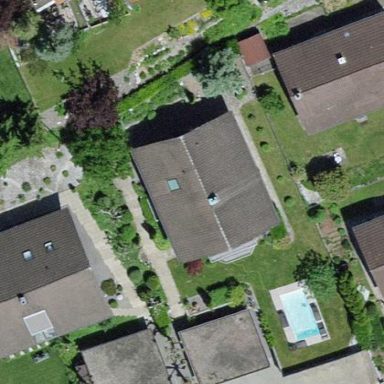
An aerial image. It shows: Detached building.